Question: I have to collect data from this link: <URL>
However I am having difficulty accessing the data under substitutes(note: not all them have substitutes). Those with substitutes look like this:

An example is on page 2 of the link
Kindly help me finish the code I have to collect the part numbers of the substitutes.
Here's my code:
'''
from selenium import webdriver
from time import sleep
import csv
# initializing webdriver
driver = webdriver.Chrome(executable_path="~~chromedriver.exe")
url = "https://datacentersupport.lenovo.com/gb/en/products/storage/fibre-channel-switches/b6505-fc-san-switch/3873/parts/display/compatible"
driver.get(url)
sleep(5)
#getting breadcrumbs
bread1 = driver.find_element_by_xpath("//span[@class='prod-catagory-name']")
bread2 = driver.find_element_by_xpath("//span[@class='prod-catagory-name']/a")
#grabbing table data and navigating
pages = int(driver.find_element_by_xpath("//div[@class='page-container']/span[@class='icon-s-right active']/preceding-sibling::span[1]").text)
num = pages -1
for _ in range(num):
rows = driver.find_elements_by_xpath("//table/tbody/tr/td[2]/div")
for row in rows:
parts = row.text
with open(filename, 'a', encoding='utf-8') as file:
file.write(url + "," + bread1.text + "," + bread2.text + "," + parts + "
")
pagination = driver.find_element_by_xpath("//div[@class='pagecontainer']/span[@class='icon-s-right active']").click()
sleep(5)
driver.close()
'''
Please let me know if I need to change or modify the code to get the substitutes.
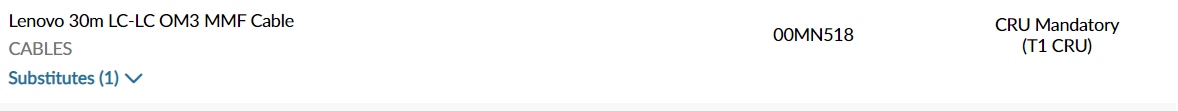
Answer: To access the data under substitutes within the <URL>:
- Code Block:'''
driver.get("https://datacentersupport.lenovo.com/gb/en/products/storage/fibre-channel-switches/b6505-fc-san-switch/3873/parts/display/compatible")
WebDriverWait(driver, 20).until(EC.element_to_be_clickable((By.CSS_SELECTOR, "span.icon-select-down"))).click()
WebDriverWait(driver, 20).until(EC.element_to_be_clickable((By.XPATH, "//span[contains(., '20')]"))).click()
for element in WebDriverWait(driver, 20).until(EC.visibility_of_all_elements_located((By.CSS_SELECTOR, "span[class='icon-s-down']"))):
element.click()
print(WebDriverWait(driver, 20).until(EC.visibility_of_element_located((By.XPATH, "//span[@class='icon-s-up']//following::tr[3]/td[contains(@class,'enabled-border')]//div[text()]"))).text)
'''
- Console Output:'''
Lenovo 30m LC-LC OM3 MMF Cable
Lenovo 30m LC-LC OM3 MMF Cable
5m LC-LC OM3 MMF Cable
5m LC-LC OM3 MMF Cable
'''